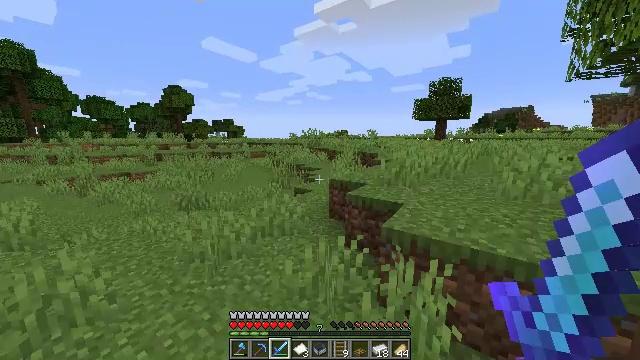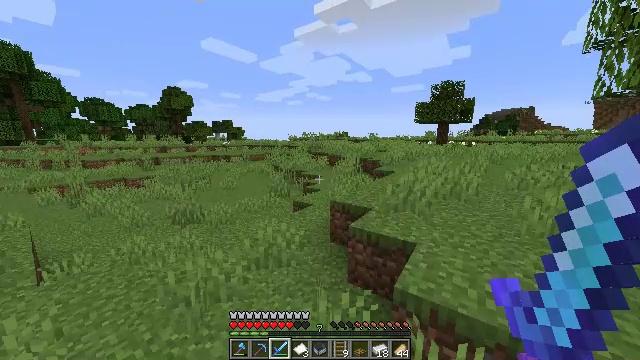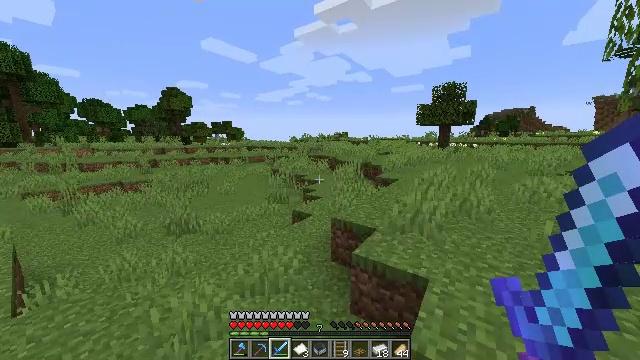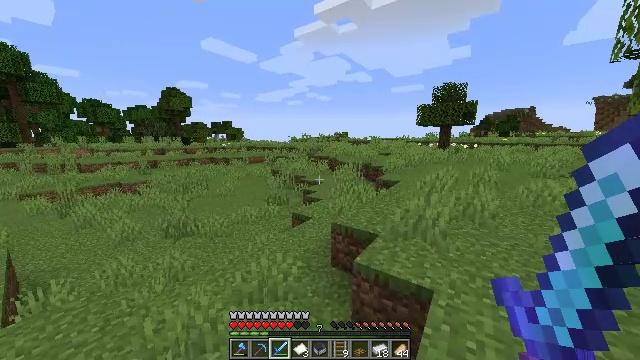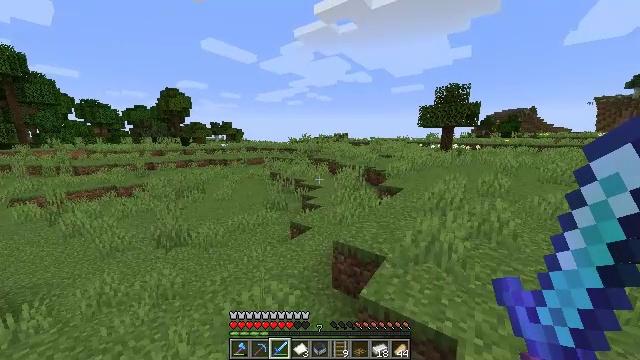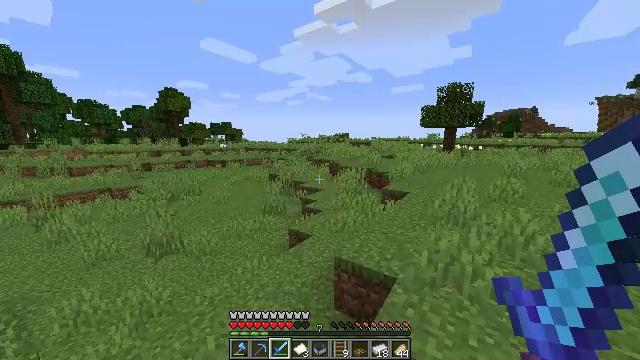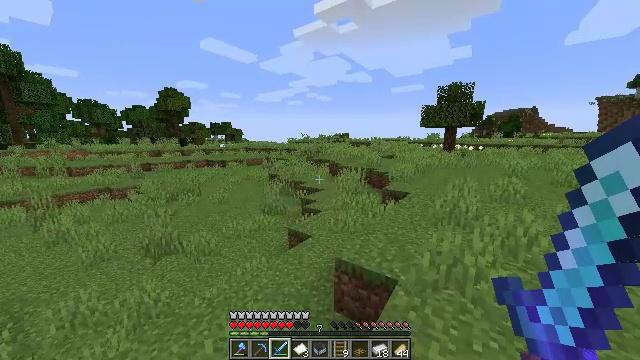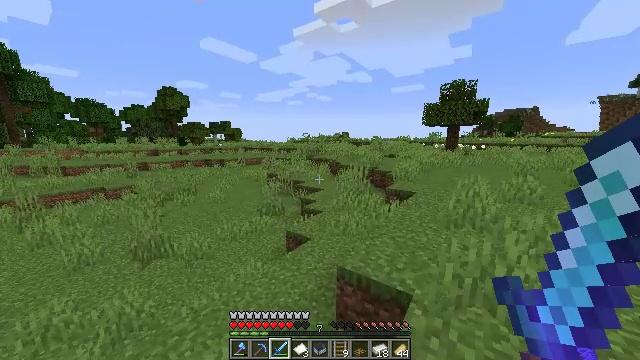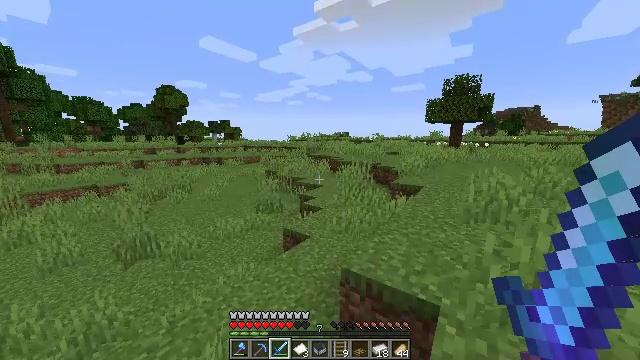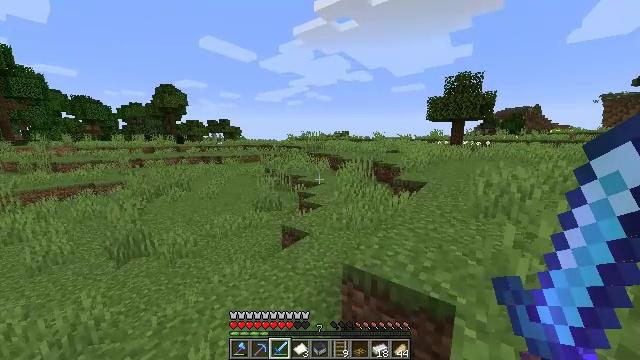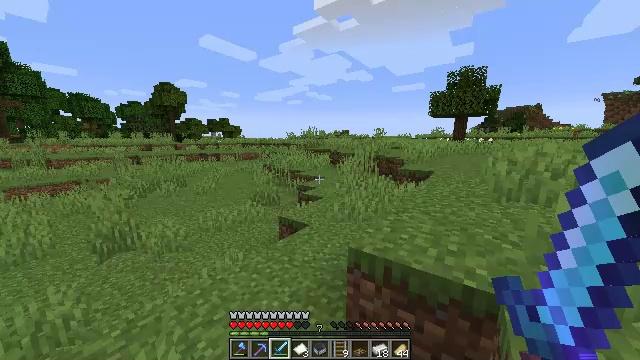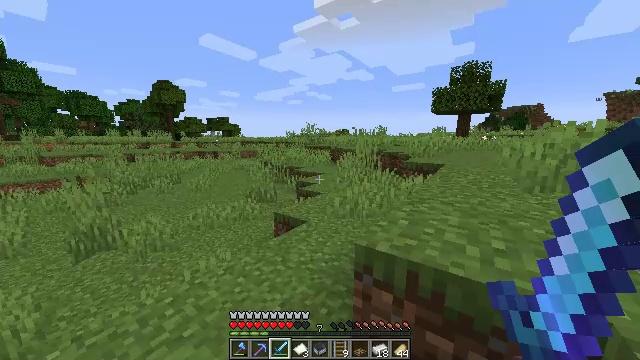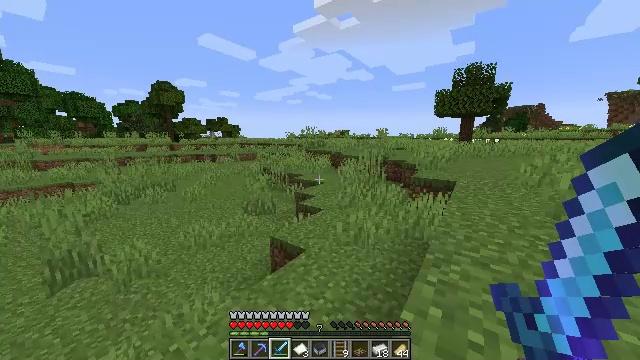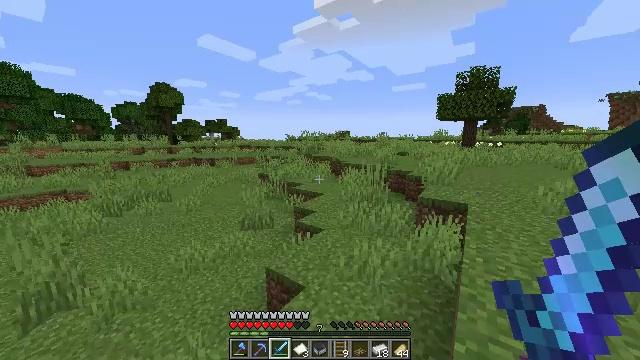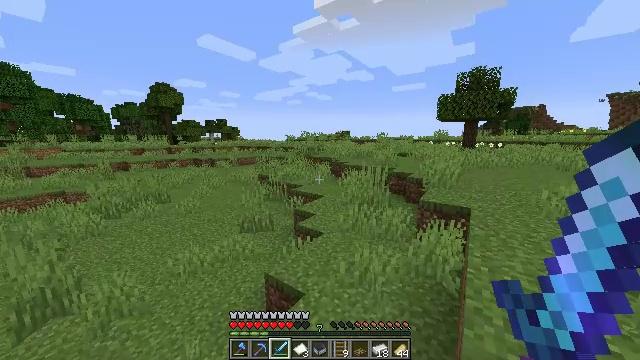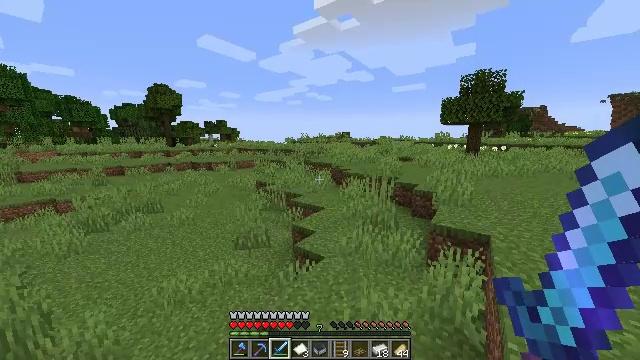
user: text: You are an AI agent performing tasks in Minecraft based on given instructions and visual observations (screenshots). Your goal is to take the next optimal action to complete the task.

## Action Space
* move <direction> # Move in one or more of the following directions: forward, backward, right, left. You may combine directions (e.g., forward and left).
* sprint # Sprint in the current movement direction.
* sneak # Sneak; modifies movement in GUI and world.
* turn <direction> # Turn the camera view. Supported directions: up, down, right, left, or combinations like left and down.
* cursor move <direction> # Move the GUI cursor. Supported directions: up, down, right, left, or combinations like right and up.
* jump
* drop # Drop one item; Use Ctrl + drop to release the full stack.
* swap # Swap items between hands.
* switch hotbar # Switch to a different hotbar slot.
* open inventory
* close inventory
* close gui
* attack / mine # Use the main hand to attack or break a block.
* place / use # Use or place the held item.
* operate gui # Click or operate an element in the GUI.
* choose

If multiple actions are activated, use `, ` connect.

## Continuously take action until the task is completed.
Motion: motion action
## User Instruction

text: Mine the sugar cane near rivers.
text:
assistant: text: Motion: move forward, jump
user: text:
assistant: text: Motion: move forward, jump
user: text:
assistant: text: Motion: move forward, jump
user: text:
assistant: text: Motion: move forward, jump
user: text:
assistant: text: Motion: move forward, jump
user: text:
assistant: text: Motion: move forward, jump
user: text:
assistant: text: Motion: move forward, jump
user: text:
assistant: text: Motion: move forward, jump
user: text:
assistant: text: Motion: move forward, sprint, jump
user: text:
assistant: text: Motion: move forward, sprint, jump
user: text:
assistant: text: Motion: move forward, sprint, jump
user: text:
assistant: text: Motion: move forward, sprint, jump
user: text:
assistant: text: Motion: move forward, jump
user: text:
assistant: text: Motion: move forward, jump
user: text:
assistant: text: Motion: move forward, jump
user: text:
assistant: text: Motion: move forward, jump
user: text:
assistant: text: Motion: move forward, jump
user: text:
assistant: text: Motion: move forward, jump
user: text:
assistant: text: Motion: move forward, jump
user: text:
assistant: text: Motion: move forward, jump
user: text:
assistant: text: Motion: move forward, jump
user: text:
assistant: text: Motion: move forward, sprint, jump
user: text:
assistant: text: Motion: move forward, sprint, jump
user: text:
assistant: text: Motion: move forward, sprint, jump
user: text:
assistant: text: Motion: move forward, jump
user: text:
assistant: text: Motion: move forward, jump
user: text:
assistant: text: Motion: move forward, jump
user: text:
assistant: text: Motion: move forward, jump
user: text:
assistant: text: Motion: move forward, jump
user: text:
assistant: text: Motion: move forward, jump